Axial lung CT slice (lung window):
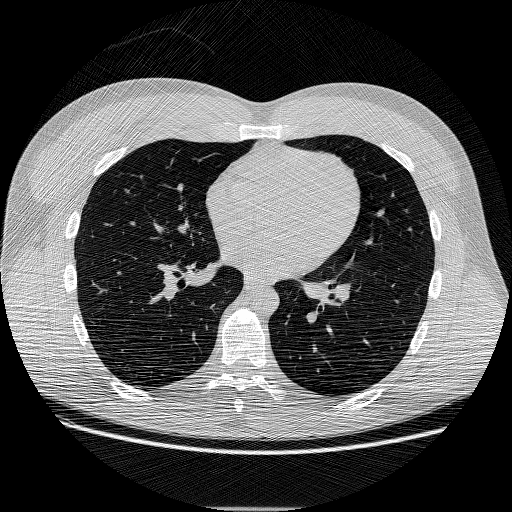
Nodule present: no